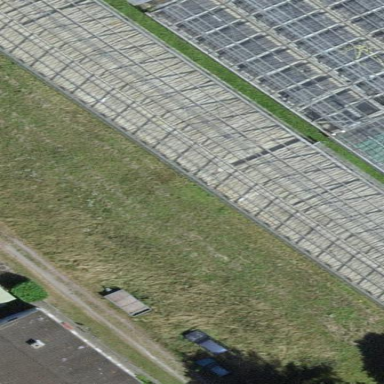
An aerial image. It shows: Greenhouse.